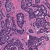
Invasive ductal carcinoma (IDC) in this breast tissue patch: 1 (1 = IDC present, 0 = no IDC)